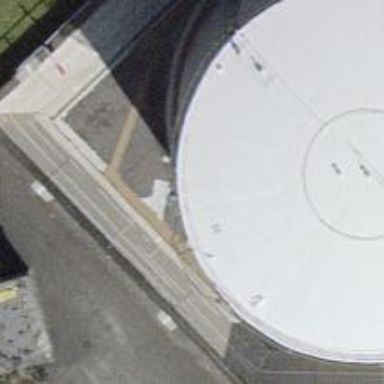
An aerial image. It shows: Storage tank building.